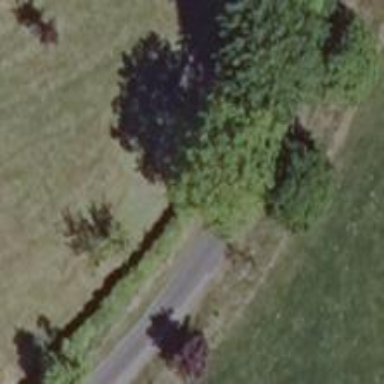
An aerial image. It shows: Row of trees in natural setting.